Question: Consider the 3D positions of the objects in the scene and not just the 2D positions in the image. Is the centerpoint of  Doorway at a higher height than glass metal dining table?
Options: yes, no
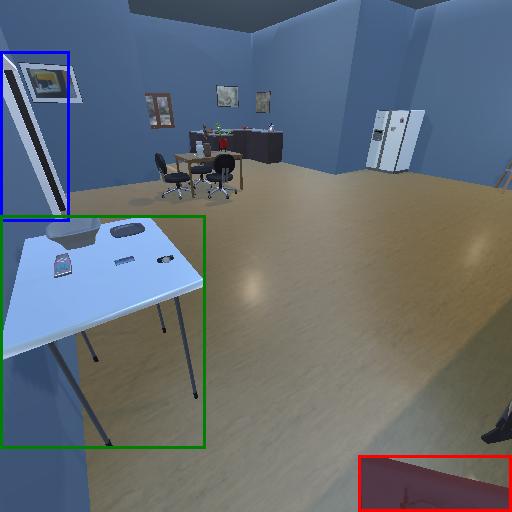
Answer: yes